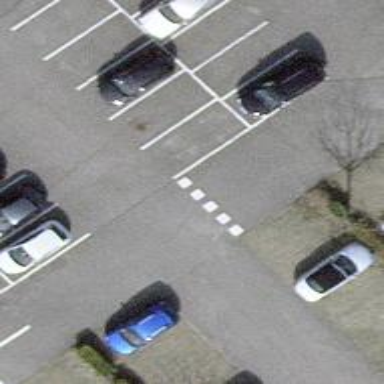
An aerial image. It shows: Parking aisle designated as service road.